Interaction volume radius: 5 \u00c5
Interaction volume height: 40 \u00c5
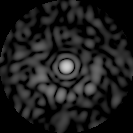
Disorder parameter: 0.8657